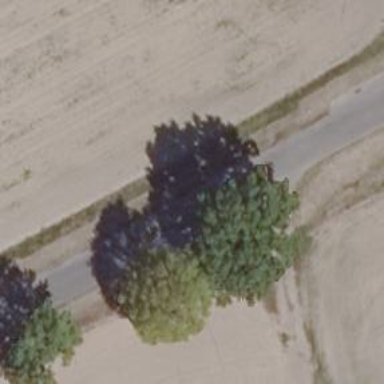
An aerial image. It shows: Row of trees in natural setting.